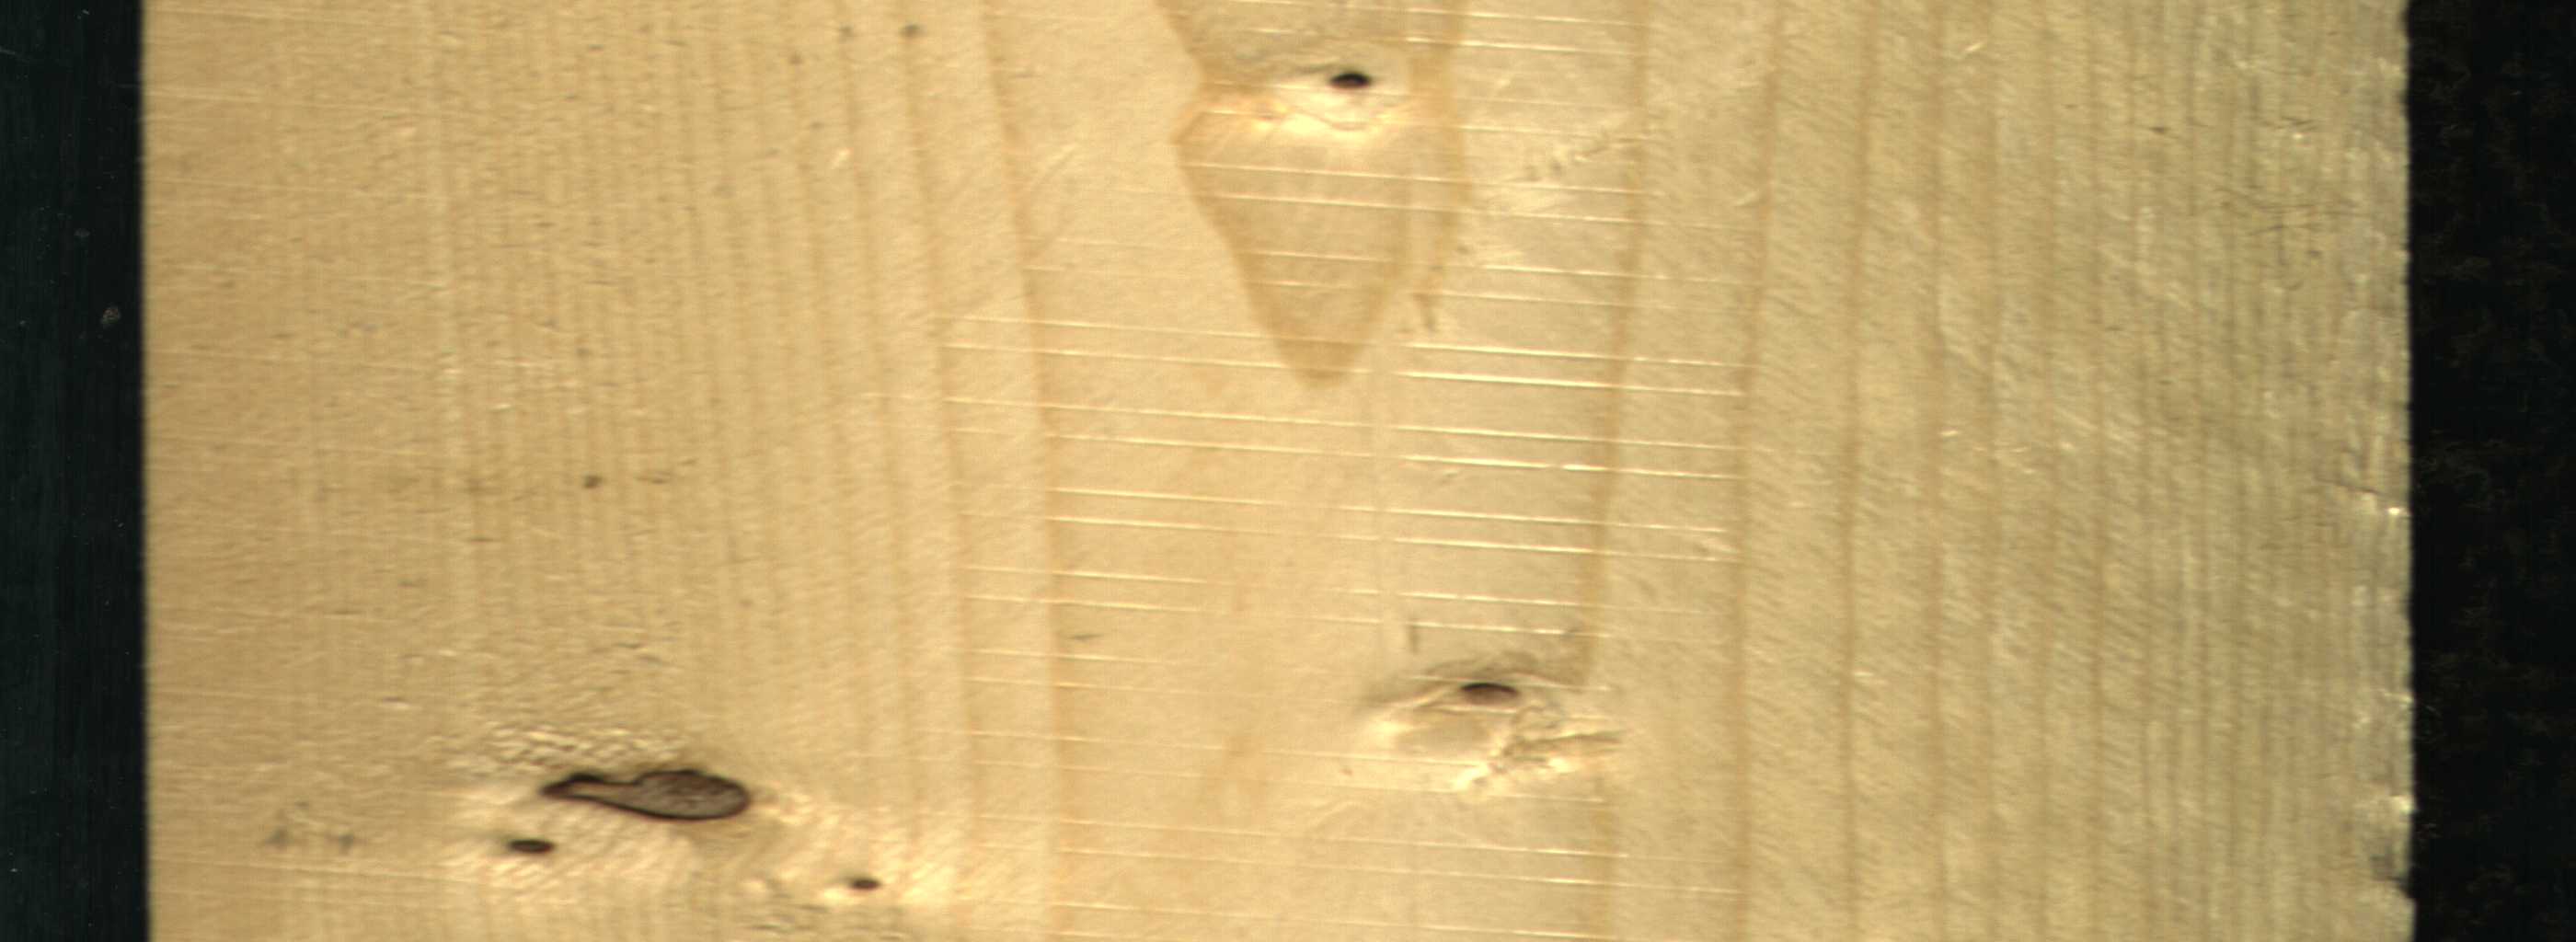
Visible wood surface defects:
Dead_Knot
Dead_Knot
Dead_Knot
Dead_Knot
Live_Knot